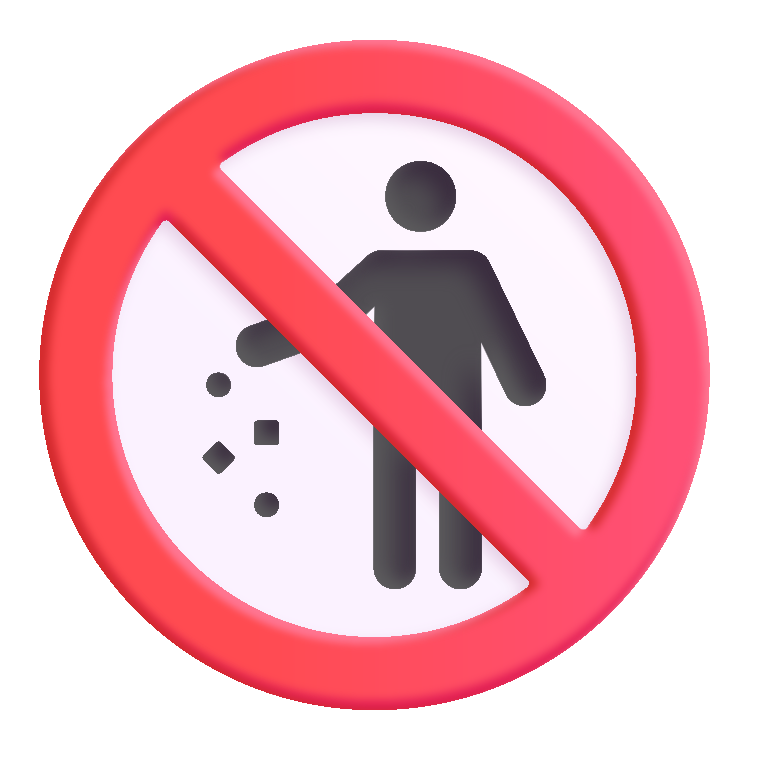
no littering color